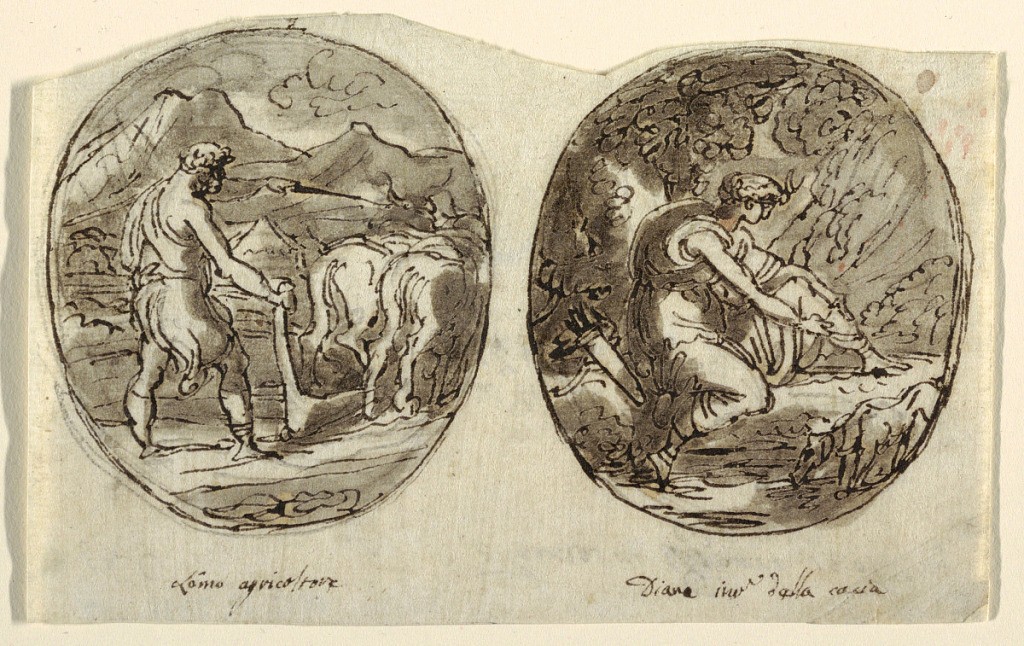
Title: Man the Farmer, Diana the Goddess of the Hunt, Design for Vaulted Ceiling, Sala dei Legislatori, Palazzo Conti-Sinibaldi, Faenza
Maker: Felice Giani, Italian, 1758–1823
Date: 1787–1802
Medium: Pen and ink, brush and brown wash over black chalk on laid paper
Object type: Drawing
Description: Bearded man plows with two bulls, in mountainous landscape. Inscription, L'omo agricoltore, Diana inv della caccia.  At right, Diana shown in profile, seated at edge of brook, binding her left sandal, in wooded landscape. Dog drinks from brook, in right foreground. Inscribed on the verso: Non avendo risposta a una mia  di novo vi scrivo pregandovi di far ricerca nel tavolino del gabinetto di Giusti.